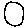
Label: circle